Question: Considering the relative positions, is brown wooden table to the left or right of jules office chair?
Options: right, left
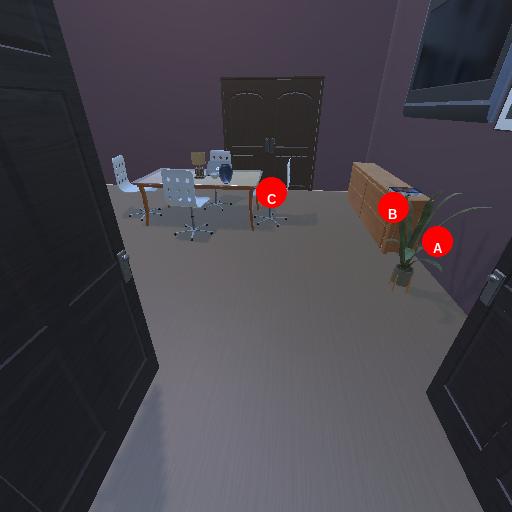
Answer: right